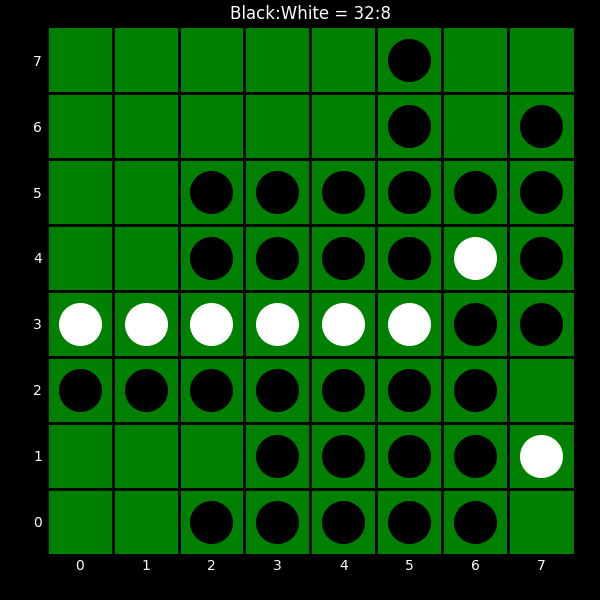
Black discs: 32
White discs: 8